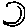
Label: moon